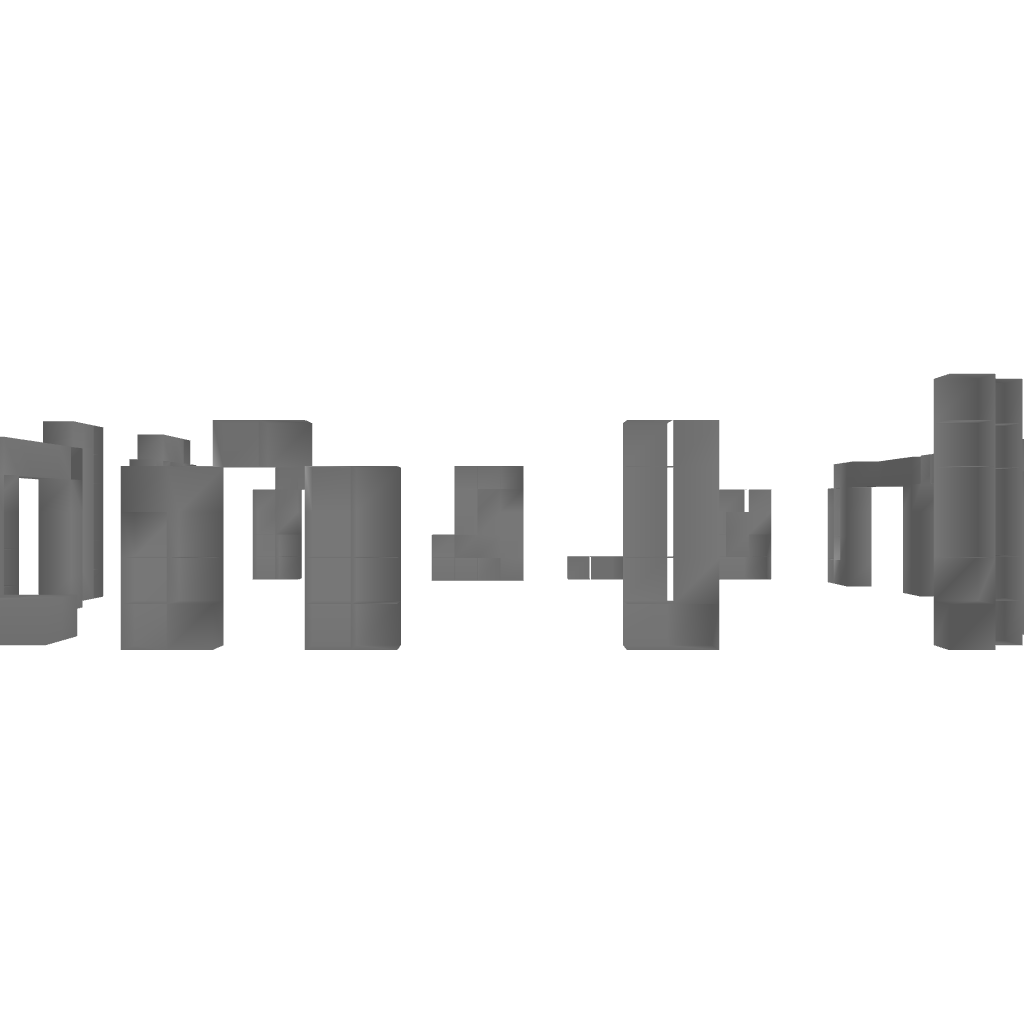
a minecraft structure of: Stonehenge high quality